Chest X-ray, PA view. Patient: 31 years old, sex M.
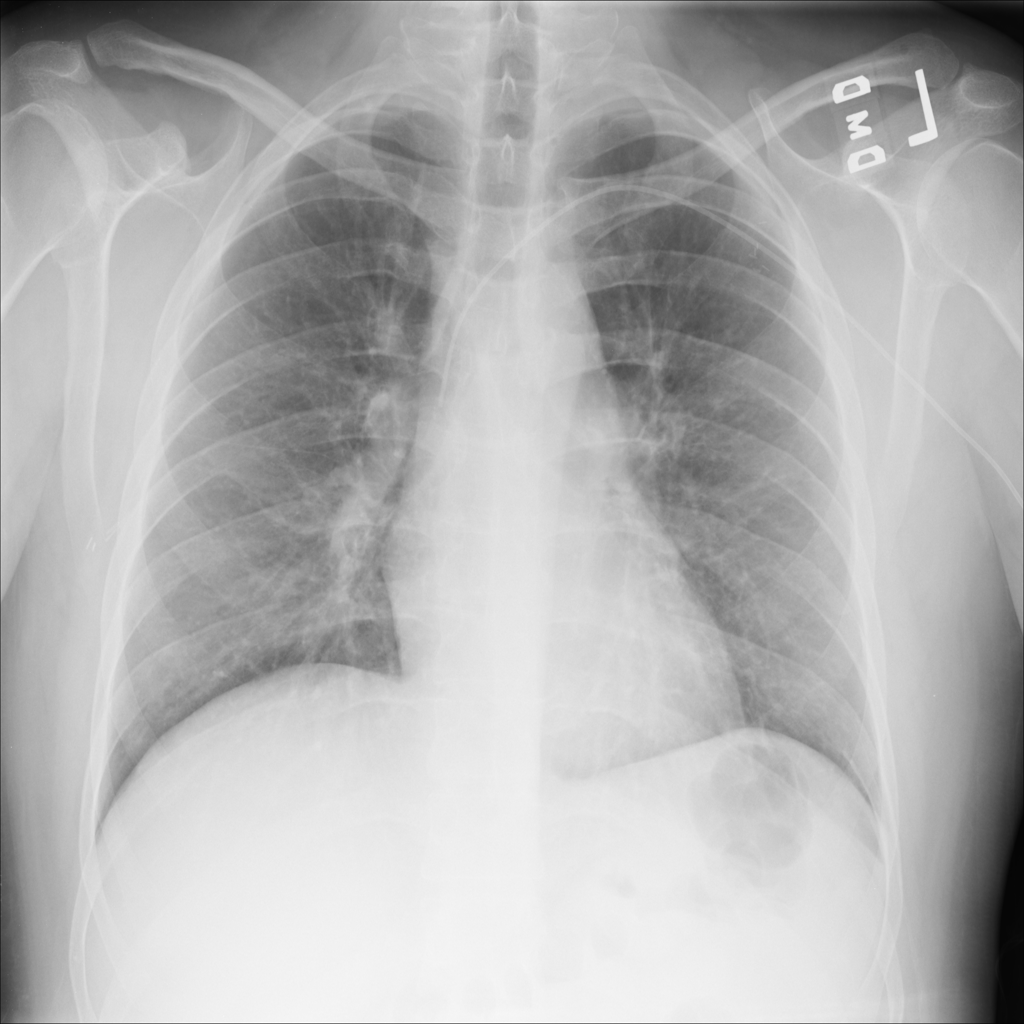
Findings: No Finding